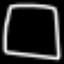
Label: square